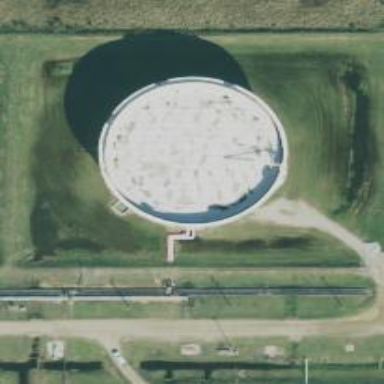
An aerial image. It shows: Storage tank building.